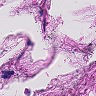
Metastatic tissue present: no